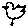
Label: bird